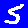
Digit: 5